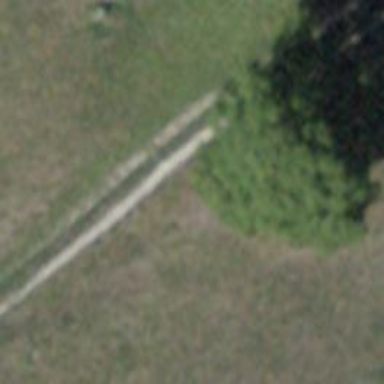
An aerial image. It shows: Track with grade 3 tracktype.